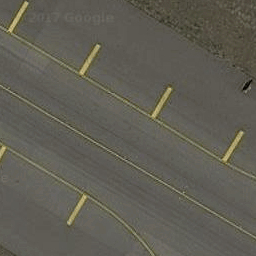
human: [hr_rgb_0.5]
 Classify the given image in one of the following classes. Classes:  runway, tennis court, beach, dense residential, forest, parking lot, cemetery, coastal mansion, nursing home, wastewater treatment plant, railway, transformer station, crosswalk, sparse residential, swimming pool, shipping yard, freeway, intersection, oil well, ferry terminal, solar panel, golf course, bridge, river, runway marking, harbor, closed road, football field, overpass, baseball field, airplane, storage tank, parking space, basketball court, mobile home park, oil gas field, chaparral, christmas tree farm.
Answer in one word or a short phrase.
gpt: runway marking